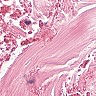
Metastatic tissue present: no